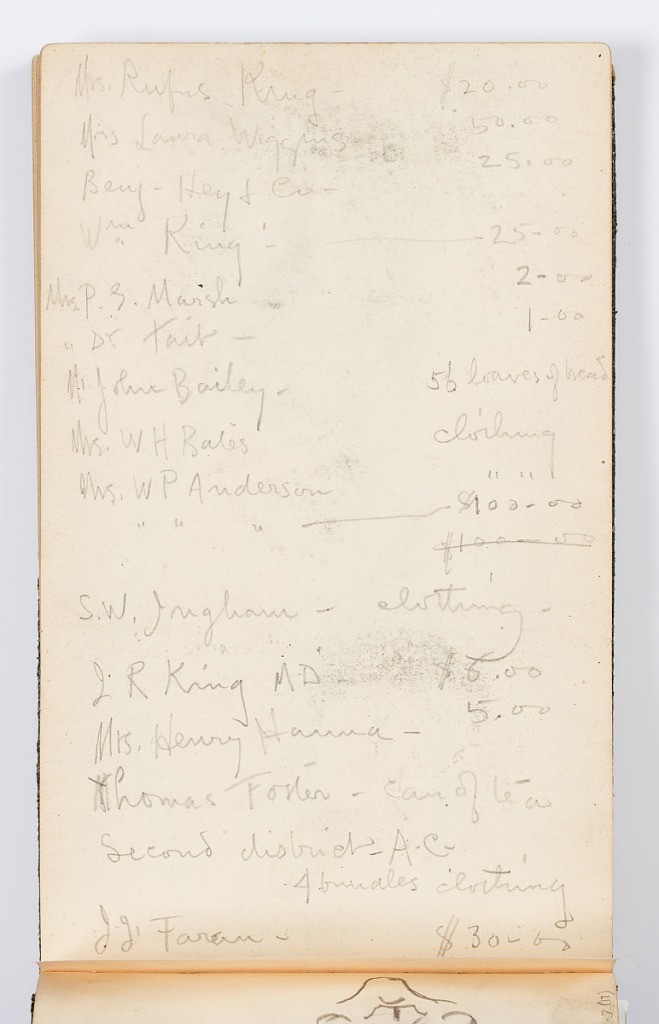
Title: Sketchbook Page: Finances
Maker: Kenyon Cox, American, 1856–1919
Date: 1883
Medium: Graphite on paper
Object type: Sketchbook folio
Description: Financial accounting listing names and sums owed.